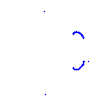
Particle: kaon